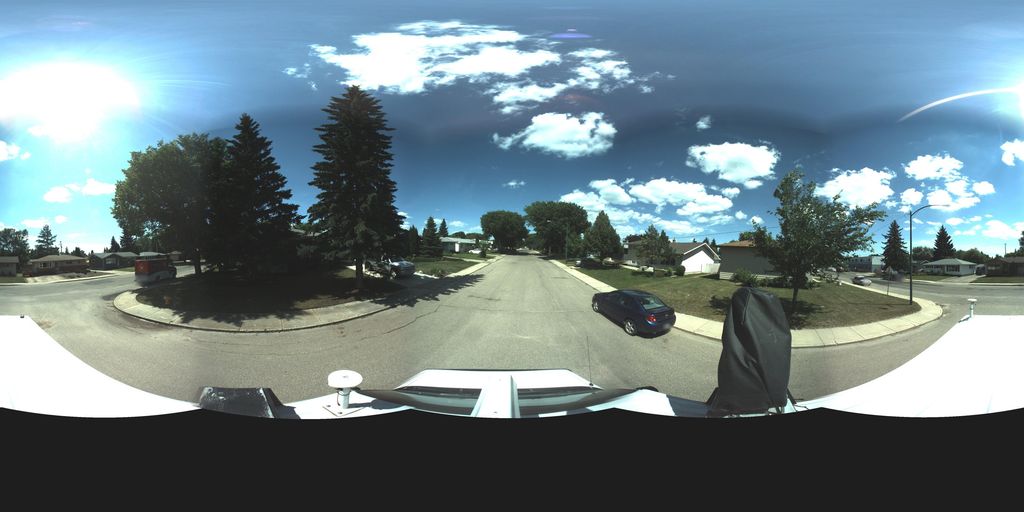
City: saskatoon